Question: Below picture is the part of my website which I need to display some data in each boxes.
I imagined each box as div, but I could not figure out how to make stitchy borders. I don't want to use the whole picture in the web site as it would be awkward.
What would be the best way of converting this pic into HTML?

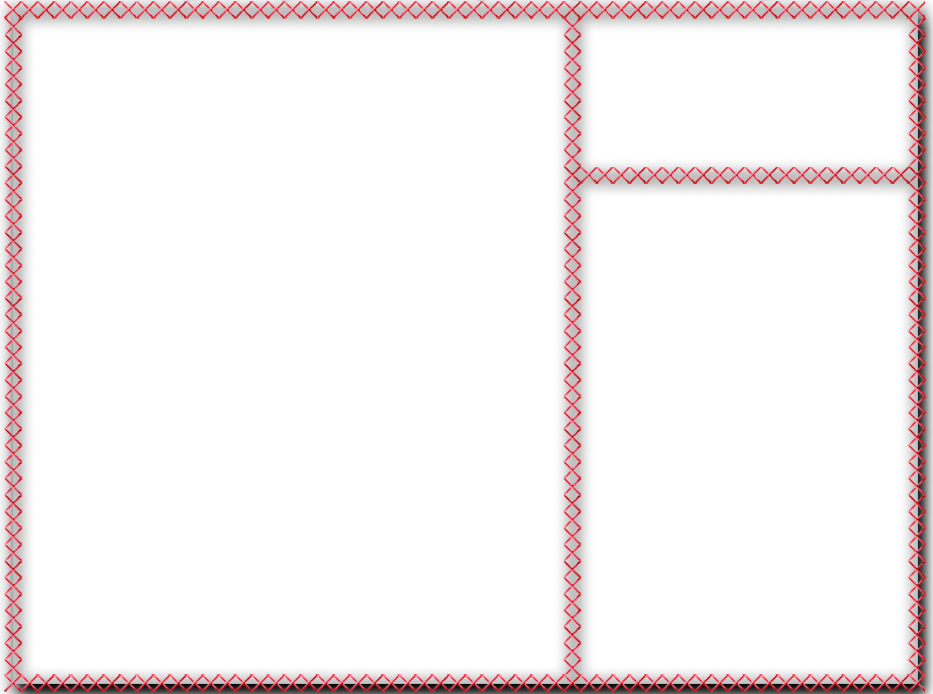
Answer: You can use an image as a border with CSS3 by using 'border-image'.
Here's an example, assuming that you have the cross saved as a single image*:
'''
.crossBorder {
border-width: 30px;
-webkit-border-image:url(cross.png) 30 repeat stretch;
-moz-border-image:url(cross.png) 30 repeat stretch;
border-image:url(cross.png) 30 repeat stretch;
padding: 30px;
}
'''
*the single image would look something like <URL>